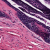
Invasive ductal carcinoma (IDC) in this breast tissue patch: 0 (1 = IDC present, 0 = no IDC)